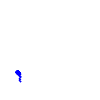
Particle: electron